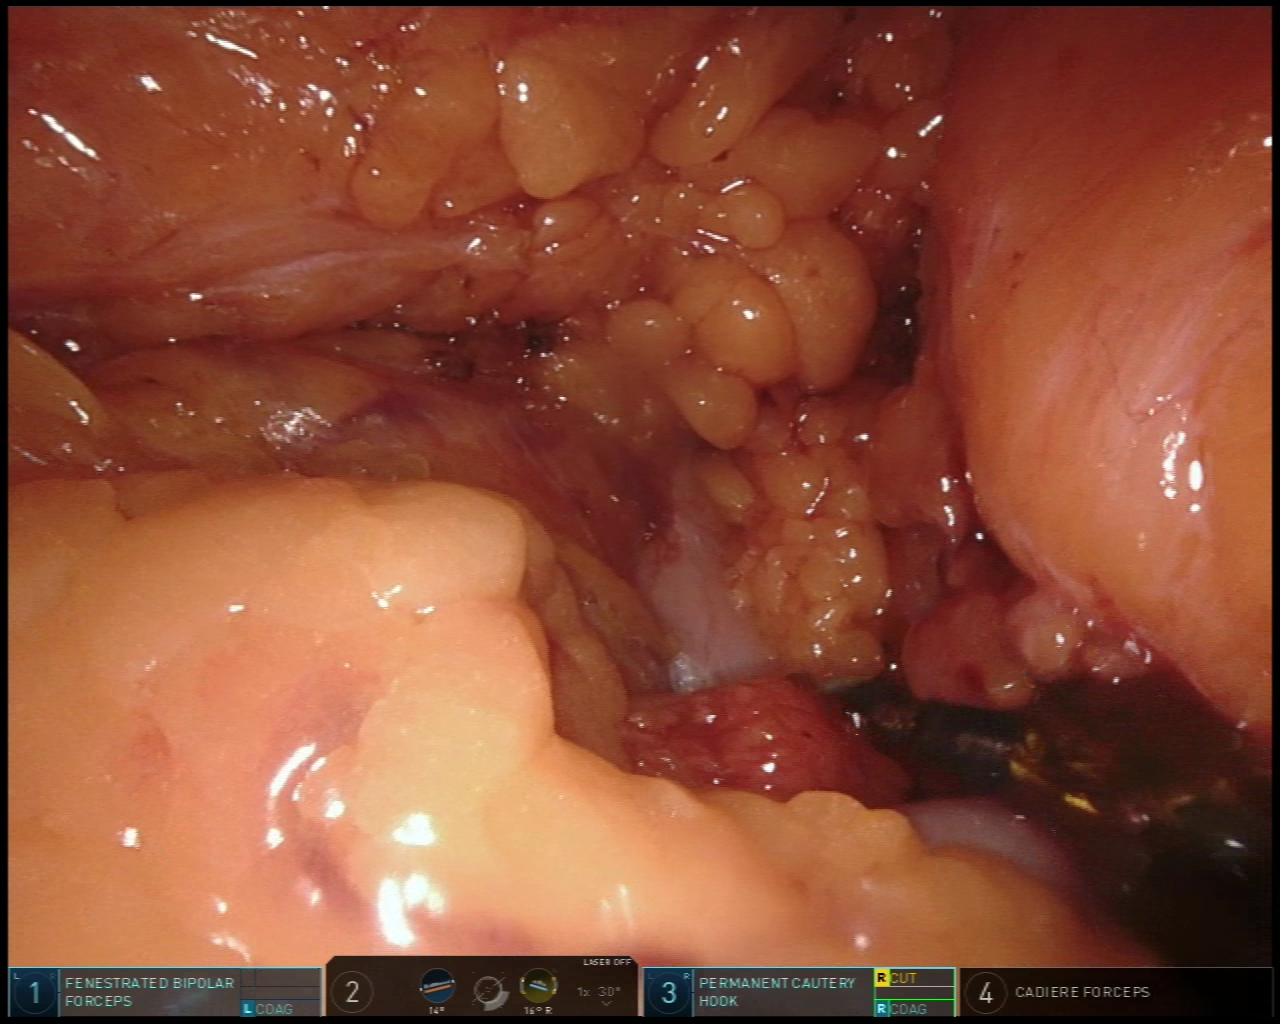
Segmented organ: stomach
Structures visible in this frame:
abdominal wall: no
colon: yes
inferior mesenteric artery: no
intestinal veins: no
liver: no
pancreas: no
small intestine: no
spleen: no
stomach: yes
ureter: no
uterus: no
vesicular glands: no